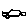
Label: car